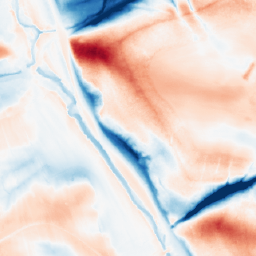
Category: classical
Decomposition family: gaussian_anisotropic
Decomposition parameters: sigma_x: 2
sigma_y: 20
Upsampling method: area
Upsampling parameters: scale: 2
Upsampling scale: 2